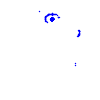
Particle: electron